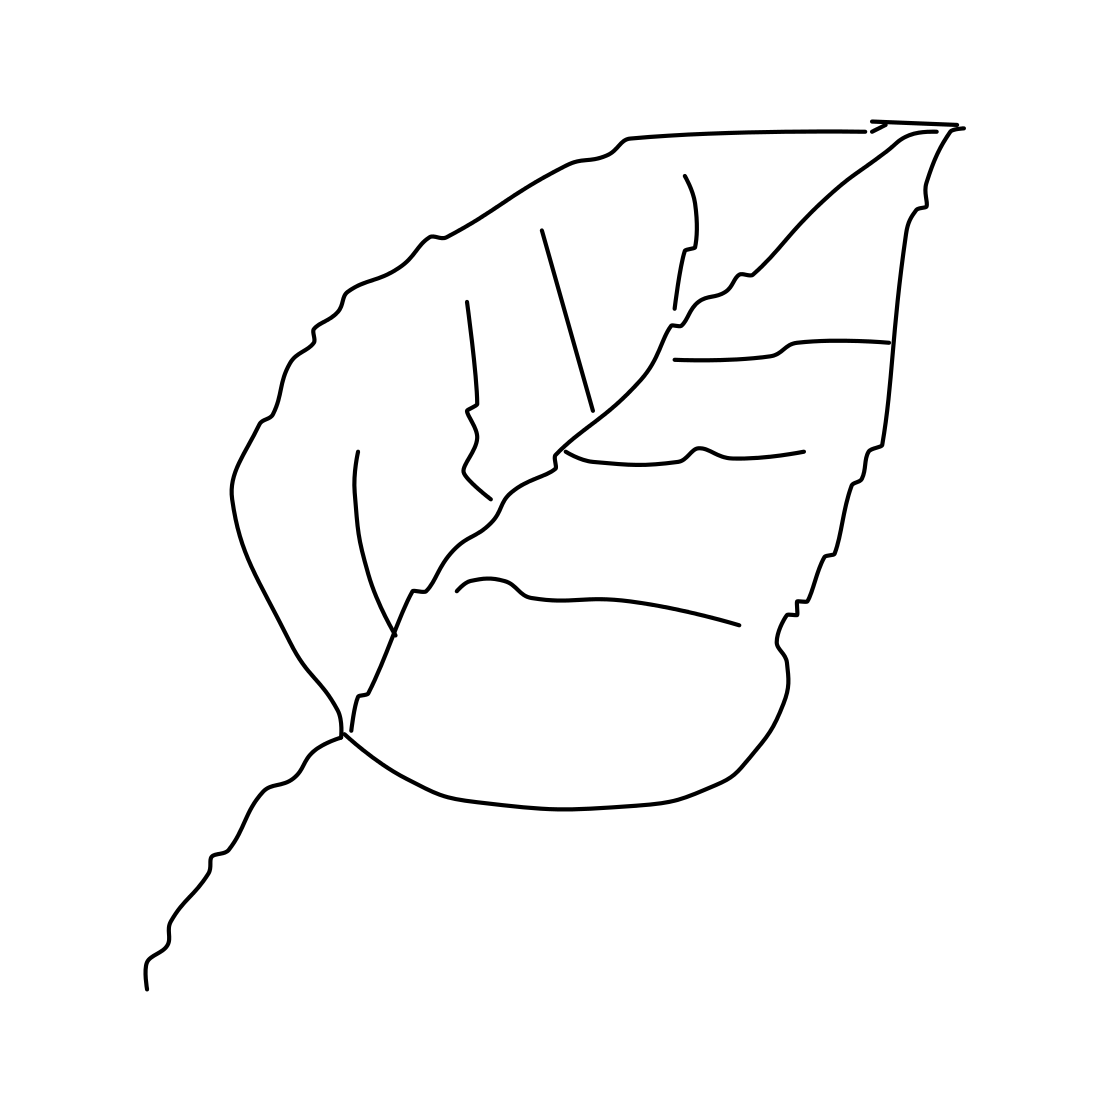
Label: leaf